Question: I have the following UDP server listening on Port 11000:
'''
using System;
using System.Collections.Generic;
using System.Linq;
using System.Text;
using System.Net;
using System.Net.Sockets;
namespace UDPServer
{
class Program
{
static byte[] dataToSend = new byte[] { 1, 2, 3, 4, 5 };
// get the ip and port number where the client will be listening on
static IPEndPoint GetClientInfo()
{
// wait for client to send data
using (UdpClient listener = new UdpClient(11000))
{
IPEndPoint groupEP = new IPEndPoint(IPAddress.Any, 11000);
byte[] receive_byte_array = listener.Receive(ref groupEP);
return groupEP;
}
}
static void Main(string[] args)
{
var info = GetClientInfo(); // get client info
/* NOW THAT WE HAVE THE INFO FROM THE CLIENT WE ARE GONG TO SEND
DATA TO IT FROM SCRATCH!. NOTE THE CLIENT IS BEHIND A NAT AND
WE WILL STILL BE ABLE TO SEND PACKAGES TO IT
*/
// create a new client. this client will be created on a
// different computer when I do readl udp punch holing
UdpClient newClient = ConstructUdpClient(info);
// send data
newClient.Send(dataToSend, dataToSend.Length);
}
// Construct a socket with the info received from the client
static UdpClient ConstructUdpClient(IPEndPoint clientInfo)
{
var ip = clientInfo.Address.ToString();
var port = clientInfo.Port;
// this is the part I was missing!!!!
// the local end point must match. this should be the ip this computer is listening on
// and also the port
UdpClient client = new UdpClient(new IPEndPoint(IPAddress.Any, 11000));
// lastly we are missing to set the end points. (ip and port client is listening on)
// the connect method sets the remote endpoints
client.Connect(ip, port);
return client;
}
}
'''
I also have opened a port in my router so when data is received from my router's gateway address, it will map to my hosting computer on 192.168.1.101:1000 as shown here:

I also have the following client defined, which is running on another machine (192.168.1.108) on the LAN:
'''
using System;
using System.Collections.Generic;
using System.Linq;
using System.Text;
using System.Net.Sockets;
using System.Net;
namespace UDPClient
{
class Program
{
static void Main(string[] args)
{
string ipOfServer = "205.172.111.250";
int portServerIsListeningOn = 11000;
// send data to server
Socket sending_socket = new Socket(AddressFamily.InterNetwork, SocketType.Dgram, ProtocolType.Udp);
IPAddress send_to_address = IPAddress.Parse(ipOfServer);
IPEndPoint sending_end_point = new IPEndPoint(send_to_address, portServerIsListeningOn);
sending_socket.SendTo(Encoding.ASCII.GetBytes("Test"), sending_end_point);
// get info
var port = sending_socket.LocalEndPoint.ToString().Split(':')[1];
// now wait for server to send data back
IPEndPoint groupEP = new IPEndPoint(IPAddress.Any, int.Parse(port));
byte[] buffer = new byte[1024];
sending_socket.Receive(buffer); // <----- we can receive data now!!!!!
}
}
'''
}
Please notice the ipOfServer. This is my external gateway (not really since I obfuscated it, but it is not 192.168.1.101 - the internal IP of my UDP server).
When I direct the client to send to the internal LAN IP of 192.168.1.101:11000, the UDP Server connects.
However, when I use the gateway's IP address and port, the UDP Server does not connect. Since I have the port directed to 192.168.1.101:1000 in the NAT, I'm not sure what gives.
I know the NAT setting are good since I also have port 80 for HTTP and port 808 for net.tcp all working from anywhere, even outside of my network.
Please give me some insight as to what I am doing wrong.
Kind regards
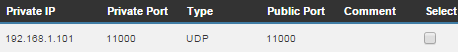
Answer: It's hard to know exactly what's wrong without having access to your actual network setup. However, the scheme of creating a socket just to receive some data which is discarded, only to then create a new socket which you then "connect" to the client, seems wrong. You probably shouldn't be using 'Connect()' with a UDP socket in the first place, and if you feel you must, you should just connect the original socket, once you have received some data.
In any case, it's really the client side of things that you need to worry about. You have already set up the router to forward datagrams inbound for the server, so the server should always be able to receive on that port. It's the return traffic to the client that is in question; the fact is, not all routers support this scenario, and always require port forwarding for UDP traffic (TCP traffic is easier because there is an on-going connection the router can maintain with the client).
I recommend that you make the server simpler - just create a single socket used to receive datagrams (and so of course don't dispose it with 'using'). I'd also advise not using 'Connect()' as all that will do is unnecessarily restrict the server. I.e. it will prevent the server's socket from being able to handle more than one client. If you really want to do some per-client filtering, a better mechanism is for the server to always receive all datagrams, and then check the receive-from address itself to decide how to deal with the datagram.